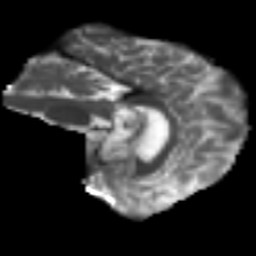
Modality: T2w
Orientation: sagittal
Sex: female
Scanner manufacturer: ge
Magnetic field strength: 3 T
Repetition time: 7 s
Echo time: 0.0807 s